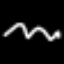
Label: squiggle